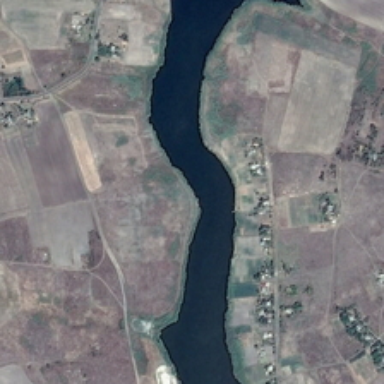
A crooked river flows through a large area .